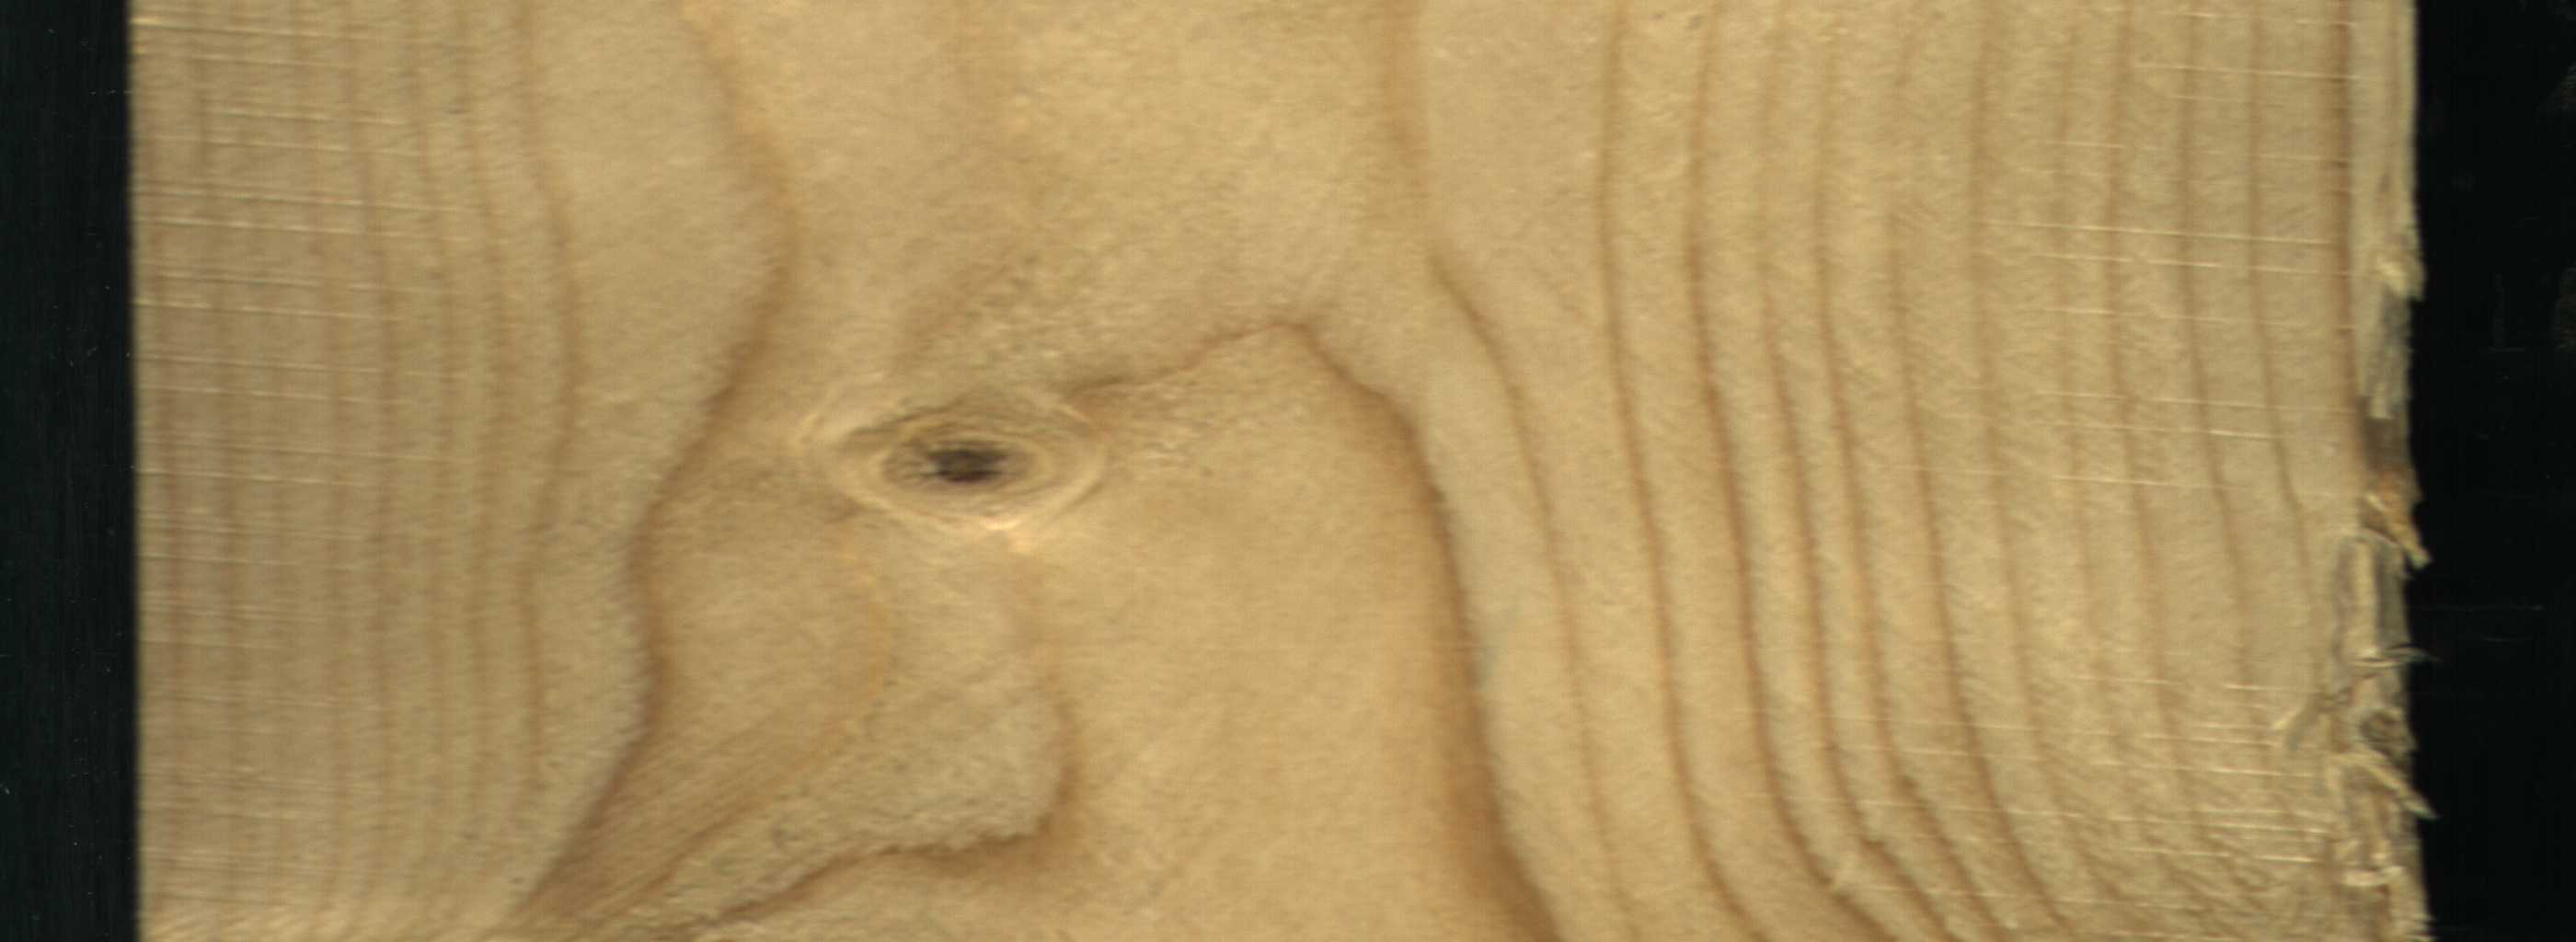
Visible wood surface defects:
Live_Knot